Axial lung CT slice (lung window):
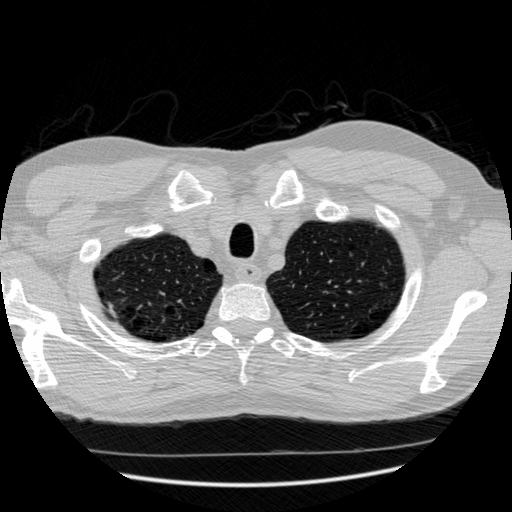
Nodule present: no